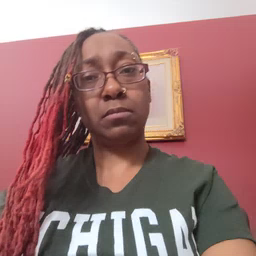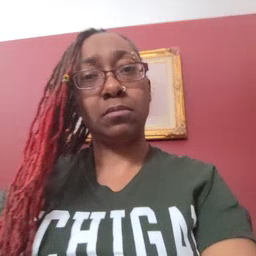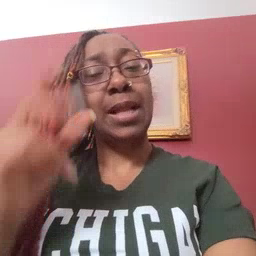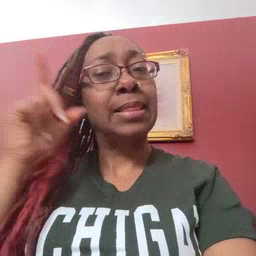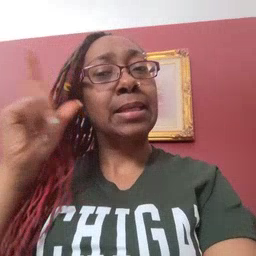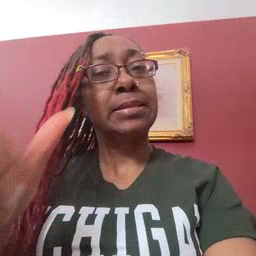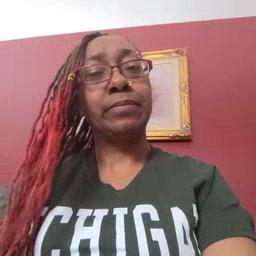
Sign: listen